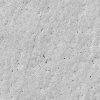
Atmospheric dust classification: not_dusty